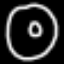
Label: donut